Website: crate-barrel
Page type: billing-address
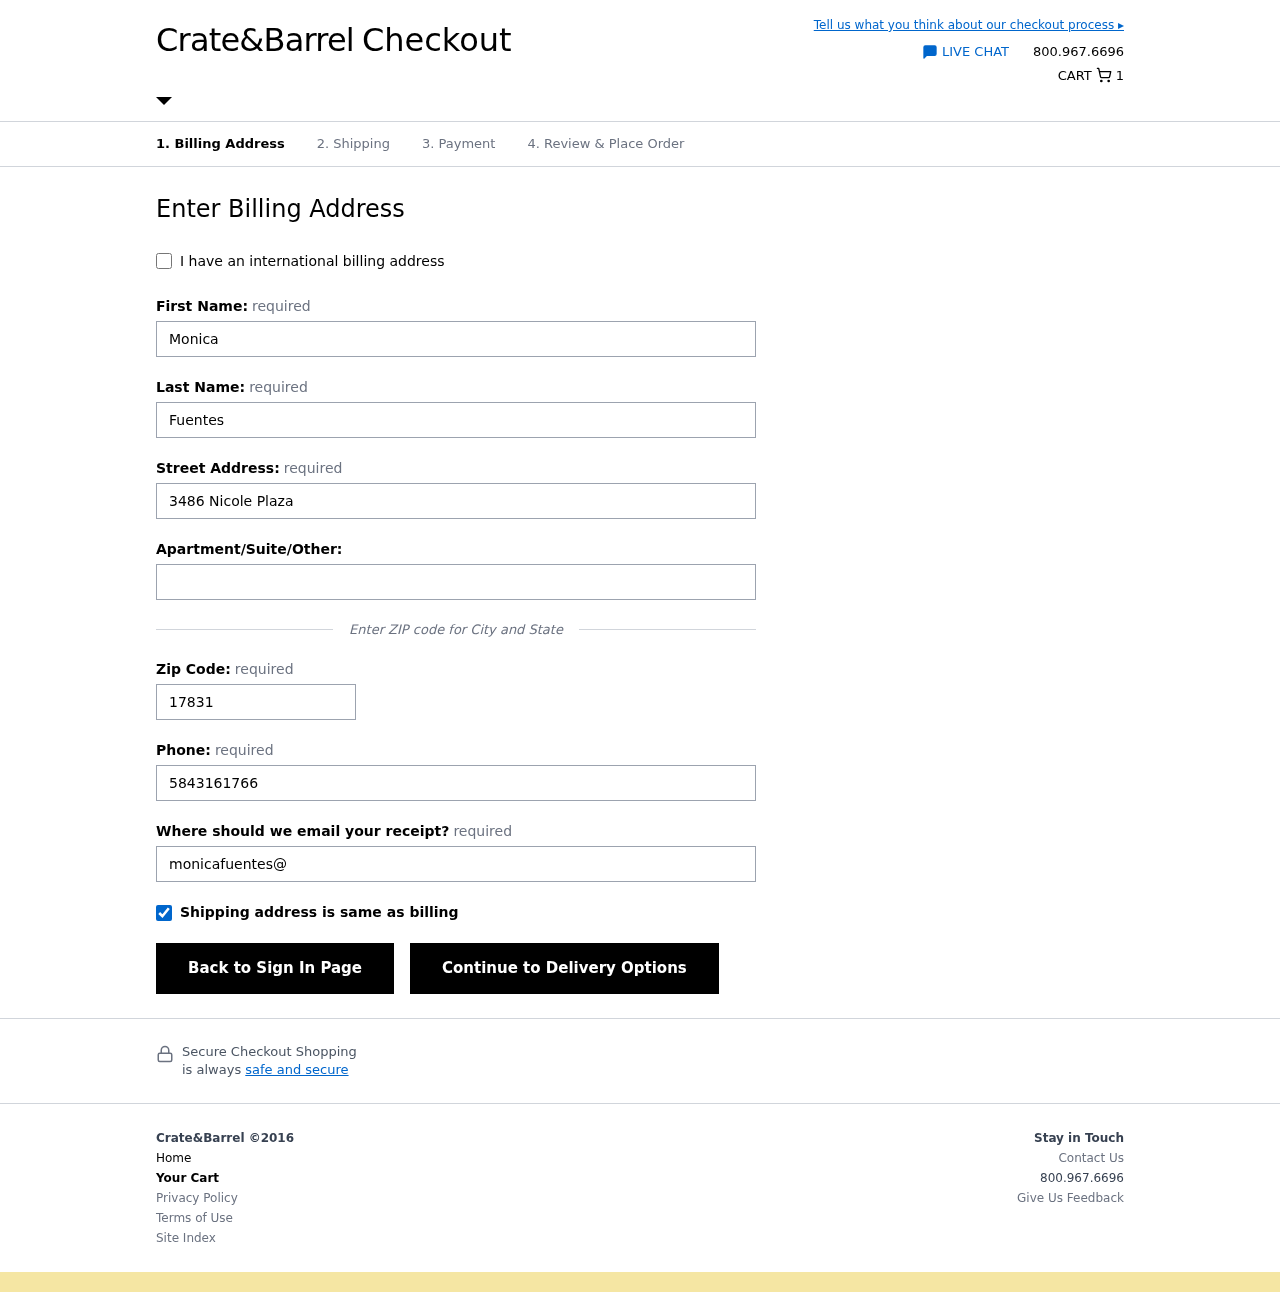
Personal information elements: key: PII_EMAIL
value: monicafuentes@yahoo.com
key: PII_FIRSTNAME
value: Monica
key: PII_LASTNAME
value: Fuentes
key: PII_PHONE
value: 5843161766
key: PII_POSTCODE
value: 17831
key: PII_STREET
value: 3486 Nicole Plaza
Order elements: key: ORDER_NUM_ITEMS
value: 1